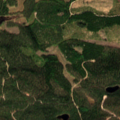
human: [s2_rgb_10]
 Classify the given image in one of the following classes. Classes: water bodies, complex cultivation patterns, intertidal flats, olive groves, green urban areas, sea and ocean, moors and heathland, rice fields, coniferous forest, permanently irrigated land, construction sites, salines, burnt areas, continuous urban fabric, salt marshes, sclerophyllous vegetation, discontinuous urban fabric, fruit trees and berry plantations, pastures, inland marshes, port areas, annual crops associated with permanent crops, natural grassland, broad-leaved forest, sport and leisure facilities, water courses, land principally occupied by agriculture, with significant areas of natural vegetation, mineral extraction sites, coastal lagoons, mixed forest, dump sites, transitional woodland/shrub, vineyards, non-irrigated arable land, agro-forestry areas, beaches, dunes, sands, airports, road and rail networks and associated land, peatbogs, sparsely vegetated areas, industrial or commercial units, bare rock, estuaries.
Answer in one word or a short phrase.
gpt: coniferous forest, transitional woodland/shrub, water bodies